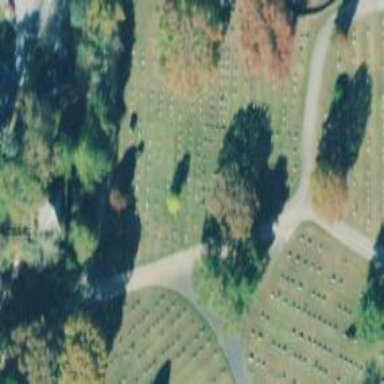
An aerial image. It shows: Sector within cemetery.